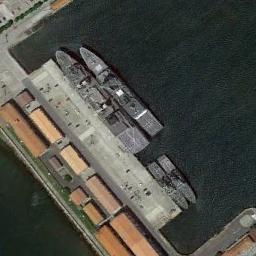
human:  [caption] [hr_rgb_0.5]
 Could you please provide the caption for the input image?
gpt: There are many buildings of different shapes and sizes beside the ships .

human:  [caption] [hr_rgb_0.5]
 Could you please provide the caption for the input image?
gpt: Four iron cyan ships of different sizes docked at the pier .

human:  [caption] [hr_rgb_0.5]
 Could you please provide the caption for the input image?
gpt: Several ships of different sizes are docked at the dock and some houses are on the bank .

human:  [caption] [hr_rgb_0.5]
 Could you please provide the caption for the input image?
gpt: There are four ships in the green water on the shore .

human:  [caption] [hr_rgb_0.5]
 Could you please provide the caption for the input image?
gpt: There are four black ships at the harbor with some brown buildings .